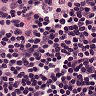
Metastatic tissue present: no